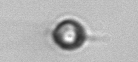
Label: Acanthoica_quattrospina